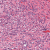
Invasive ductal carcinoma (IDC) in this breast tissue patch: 1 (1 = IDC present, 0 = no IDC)